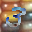
Label: 3